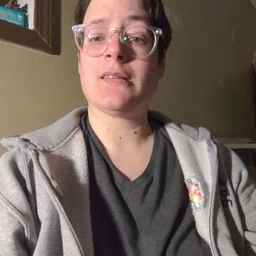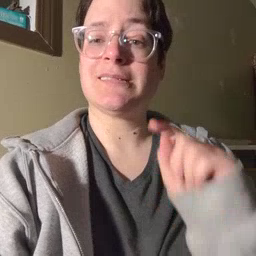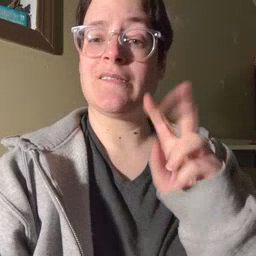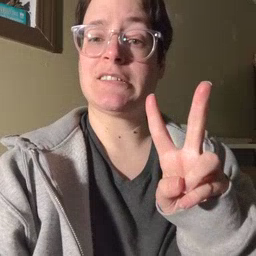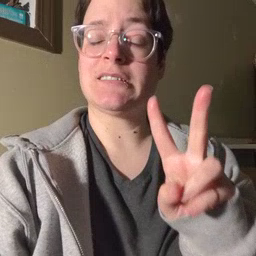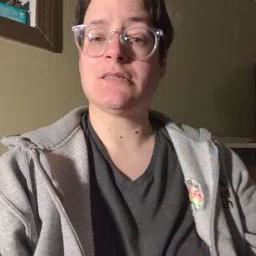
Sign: TV